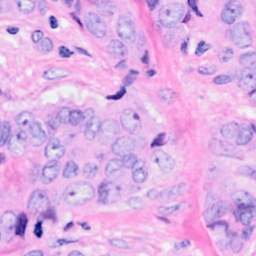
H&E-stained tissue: Breast